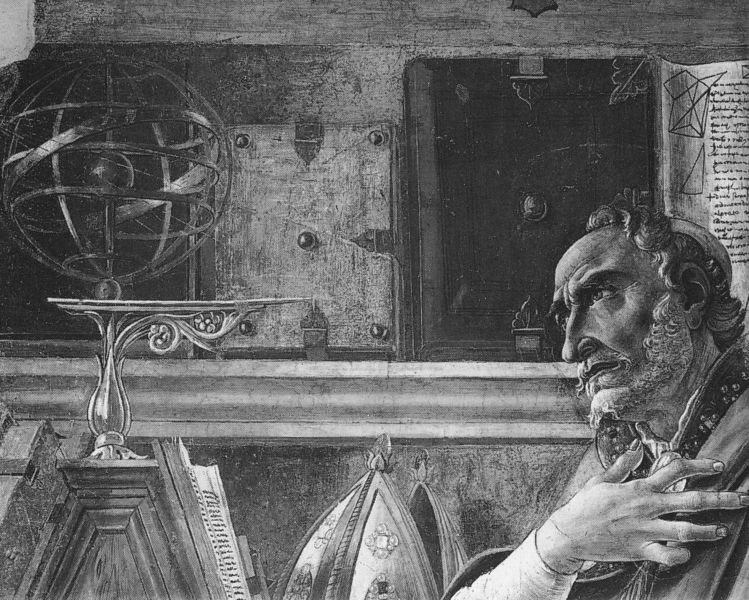
Titel: Heiliger Augustinus im Gehäuse
Künstler: Sandro Botticelli
Institution: Florenz, Ognissanti
Schlagwörter: hand, mann, weiß, schwarz, zeichnung, zimmer, alt, bart, mütze, regal, augen, porträt, schrift, bücher, modell, bischof, papst, detail, lesen, betrachtung, buch, denken, schwarz-weiss, text, denker, kugel, wissenschaftler, mönch, heiliger, mitra, tiara, gelehrter, fresko, käfig, globus, geometrie, buchständer, genie, weltall, tonsur, weltkugel, labor, astronom, bischofsmütze, formel, astrolab, geometrische zeichnung, buchstütze, kepler